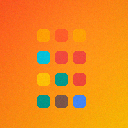
Screen state: on